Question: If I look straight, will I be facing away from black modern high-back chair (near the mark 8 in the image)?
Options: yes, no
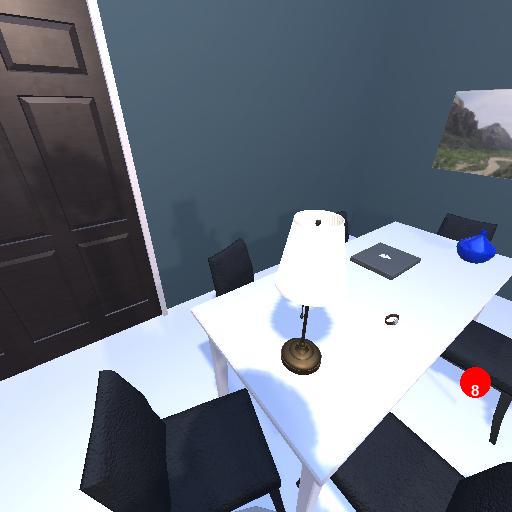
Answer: yes